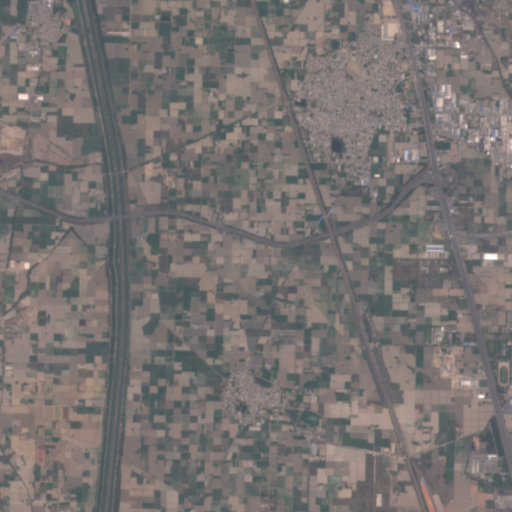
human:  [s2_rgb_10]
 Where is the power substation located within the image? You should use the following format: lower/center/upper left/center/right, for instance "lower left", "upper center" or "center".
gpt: The power substation is located in the center right of the image.
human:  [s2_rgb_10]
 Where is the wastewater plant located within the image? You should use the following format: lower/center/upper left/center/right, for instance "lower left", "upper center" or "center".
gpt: The wastewater plant is located in the upper right of the image.
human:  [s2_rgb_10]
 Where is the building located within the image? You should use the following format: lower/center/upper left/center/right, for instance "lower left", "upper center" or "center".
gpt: There is no building in the image.